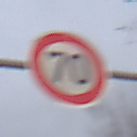
Verkehrszeichen: Geschwindigkeit70
Umgebung: Outdoor, Suburban
Tageszeit: MorningAfternoon
Wetter: Overcast
Licht: Natural
Jahreszeit: NotSpecified
Kontrast: LowContrast